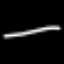
Label: line